Interaction volume radius: 5 \u00c5
Interaction volume height: 30 \u00c5
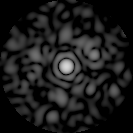
Disorder parameter: 0.8351